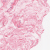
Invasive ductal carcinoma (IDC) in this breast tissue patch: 0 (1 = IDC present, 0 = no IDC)